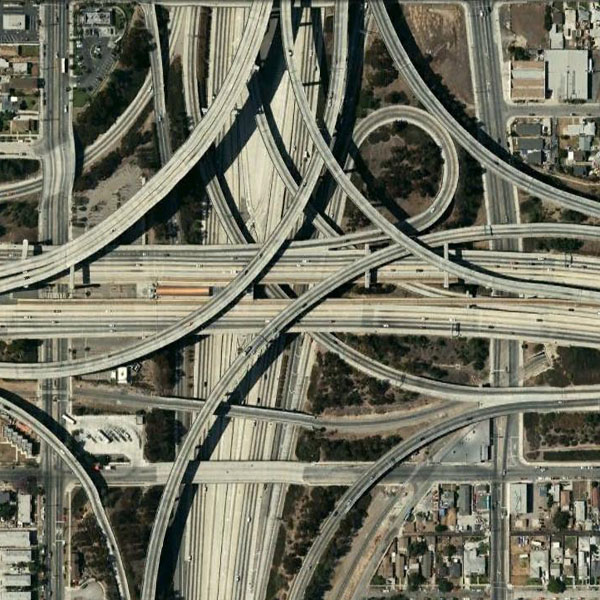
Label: Viaduct